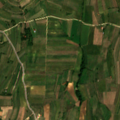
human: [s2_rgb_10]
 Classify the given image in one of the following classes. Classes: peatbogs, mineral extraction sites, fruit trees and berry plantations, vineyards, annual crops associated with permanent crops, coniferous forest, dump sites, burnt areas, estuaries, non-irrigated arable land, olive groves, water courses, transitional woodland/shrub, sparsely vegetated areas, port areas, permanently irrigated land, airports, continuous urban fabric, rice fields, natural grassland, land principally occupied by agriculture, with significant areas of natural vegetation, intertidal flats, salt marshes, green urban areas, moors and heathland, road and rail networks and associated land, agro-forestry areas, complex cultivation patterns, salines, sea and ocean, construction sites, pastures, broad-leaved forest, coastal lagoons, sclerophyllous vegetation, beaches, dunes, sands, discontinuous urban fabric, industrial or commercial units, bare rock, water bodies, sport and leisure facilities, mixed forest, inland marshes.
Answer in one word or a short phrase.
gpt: complex cultivation patterns